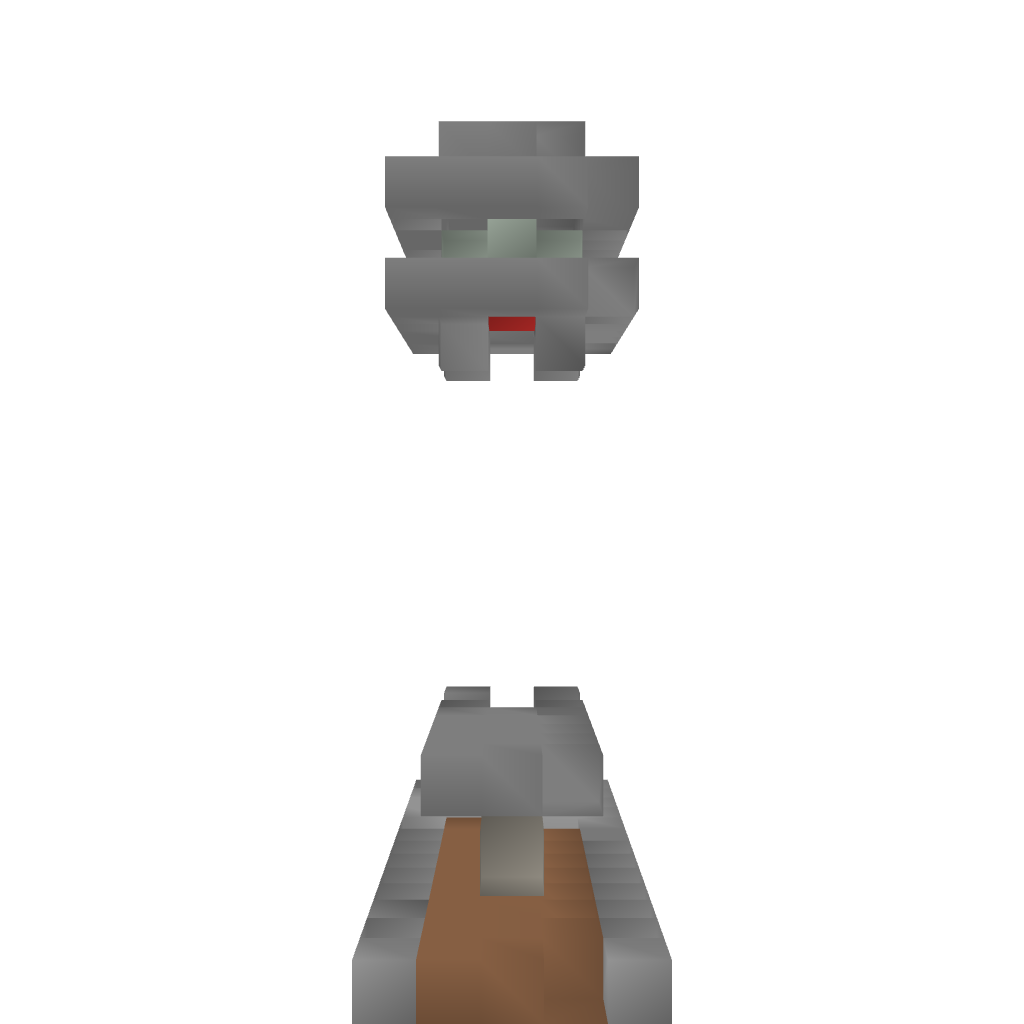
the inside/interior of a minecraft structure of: multifire trap trigger